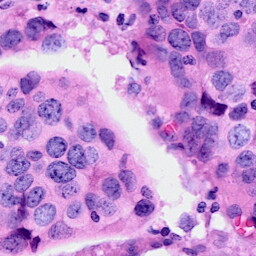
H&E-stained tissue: Breast